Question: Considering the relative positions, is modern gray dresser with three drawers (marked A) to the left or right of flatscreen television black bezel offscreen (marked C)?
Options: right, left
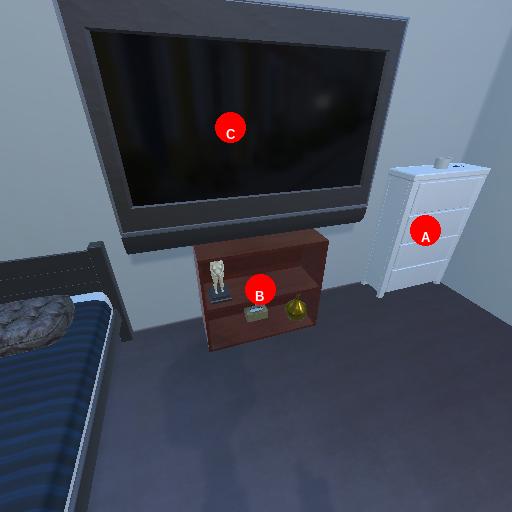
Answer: right